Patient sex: F
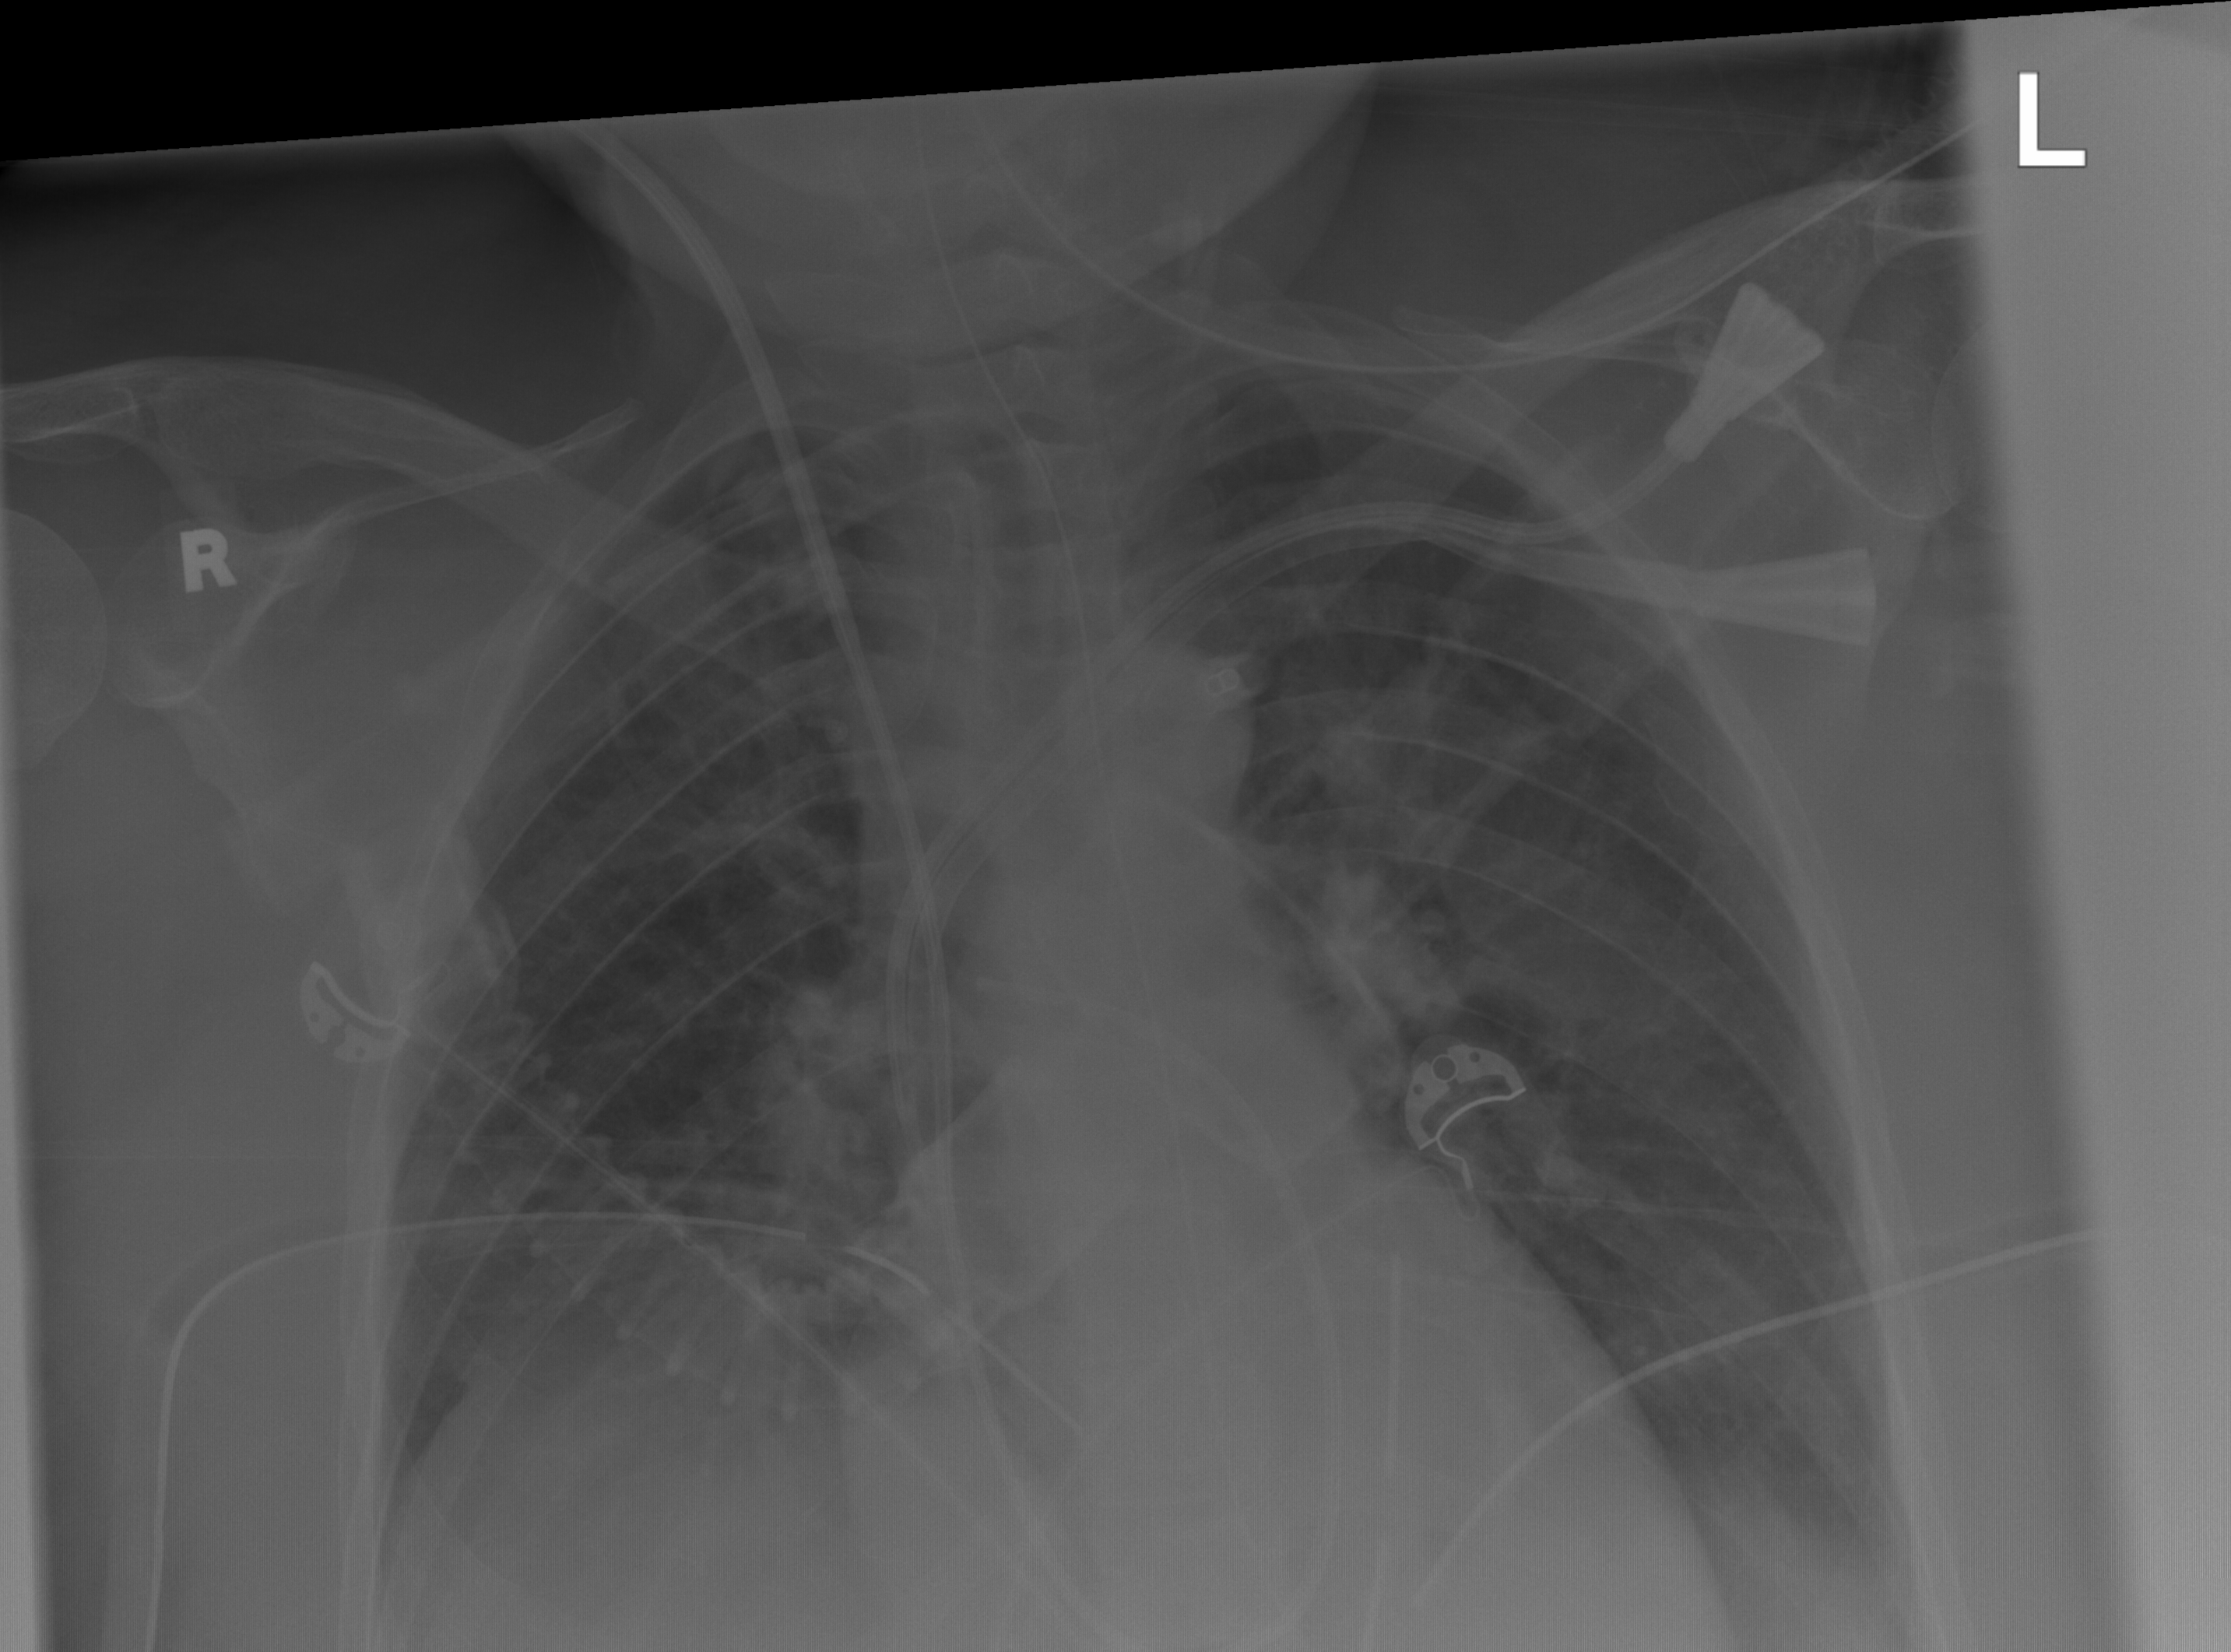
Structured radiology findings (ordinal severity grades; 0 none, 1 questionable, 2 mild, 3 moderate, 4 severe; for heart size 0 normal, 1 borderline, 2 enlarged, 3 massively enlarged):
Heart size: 0
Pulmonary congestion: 0
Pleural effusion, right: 2
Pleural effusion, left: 1
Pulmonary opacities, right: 0
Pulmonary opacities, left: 0
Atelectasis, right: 2
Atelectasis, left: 2